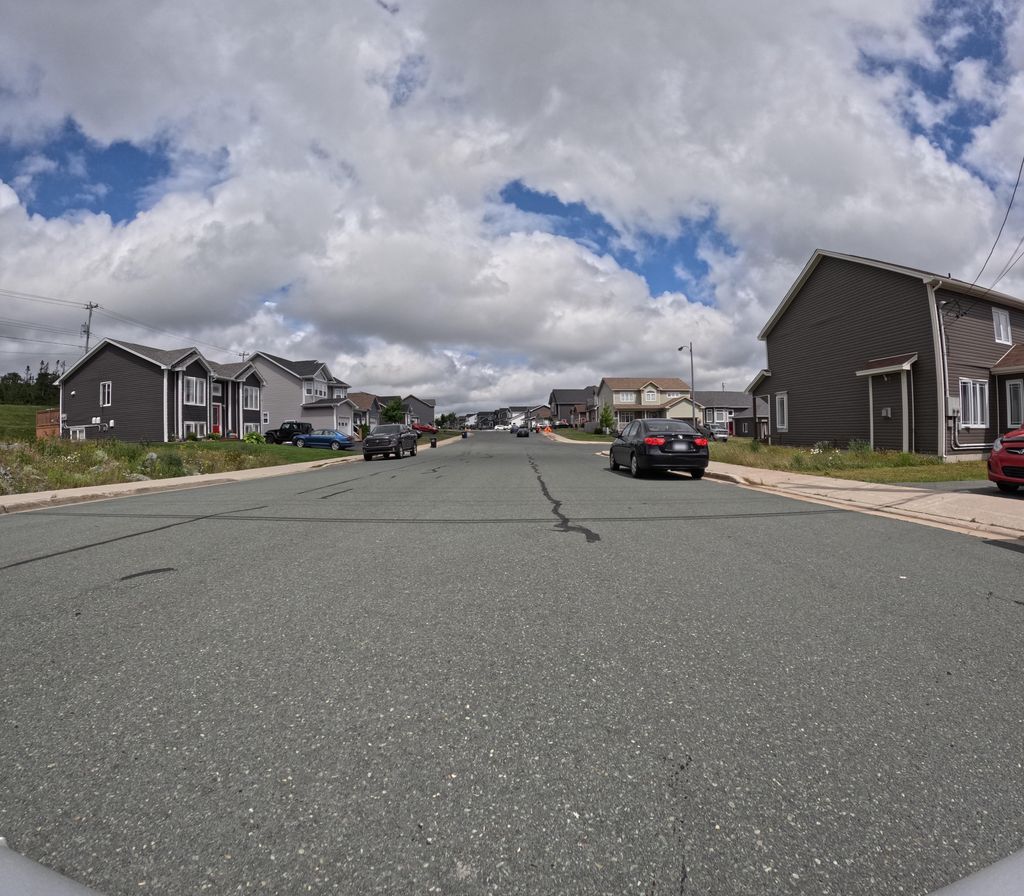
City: st_johns